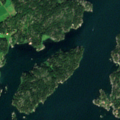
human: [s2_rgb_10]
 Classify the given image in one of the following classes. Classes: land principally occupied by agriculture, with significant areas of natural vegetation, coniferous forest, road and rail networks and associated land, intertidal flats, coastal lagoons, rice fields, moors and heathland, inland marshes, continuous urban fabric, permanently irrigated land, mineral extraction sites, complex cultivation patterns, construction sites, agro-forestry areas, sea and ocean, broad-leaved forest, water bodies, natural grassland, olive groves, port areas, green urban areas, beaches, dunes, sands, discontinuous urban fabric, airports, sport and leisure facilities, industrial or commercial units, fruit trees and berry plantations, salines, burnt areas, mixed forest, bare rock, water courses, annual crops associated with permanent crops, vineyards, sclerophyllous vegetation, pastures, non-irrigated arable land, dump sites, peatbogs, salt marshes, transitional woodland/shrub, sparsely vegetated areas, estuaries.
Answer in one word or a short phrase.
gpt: land principally occupied by agriculture, with significant areas of natural vegetation, coniferous forest, mixed forest, sea and ocean